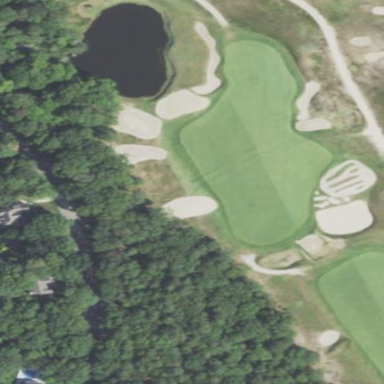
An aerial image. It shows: Golf tee on grassy land.